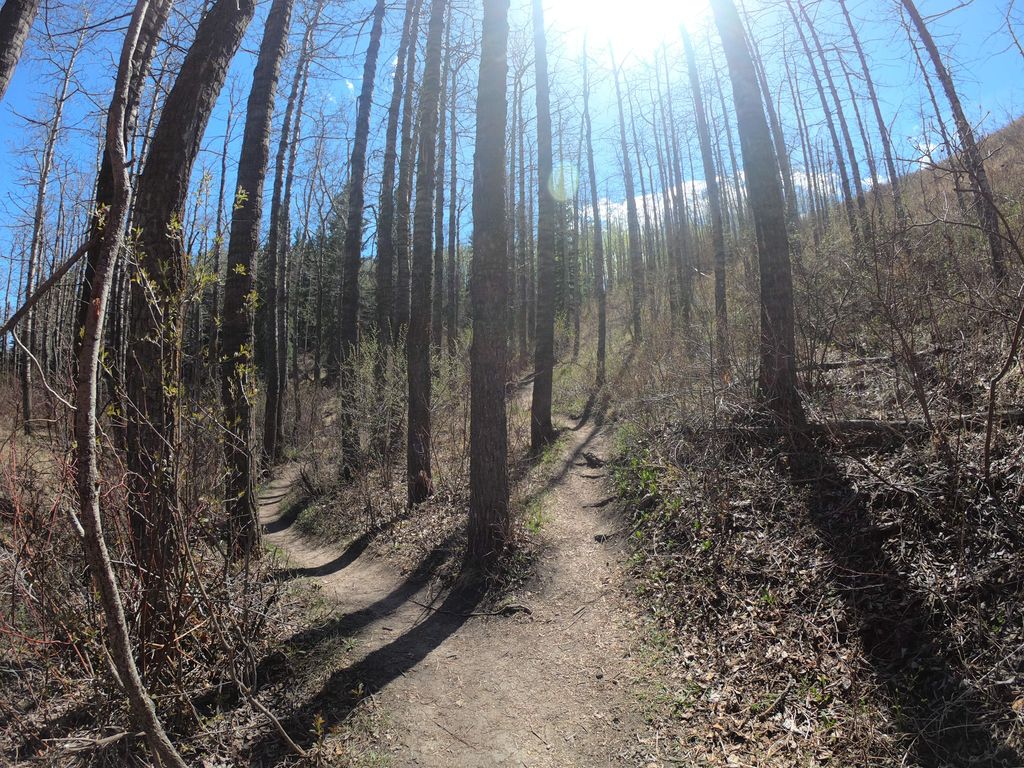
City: calgary